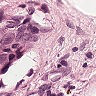
Metastatic tissue present: yes